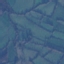
Label: Pasture